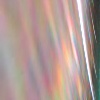
Label: sunburn